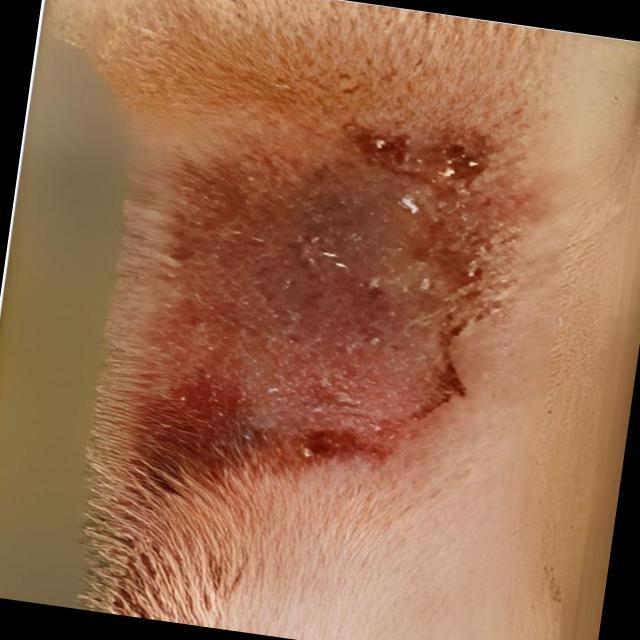
Canine dermatitis — inflammation of the skin presenting with erythema, pruritus, papules, and excoriation. May be allergic, contact, or atopic in origin.